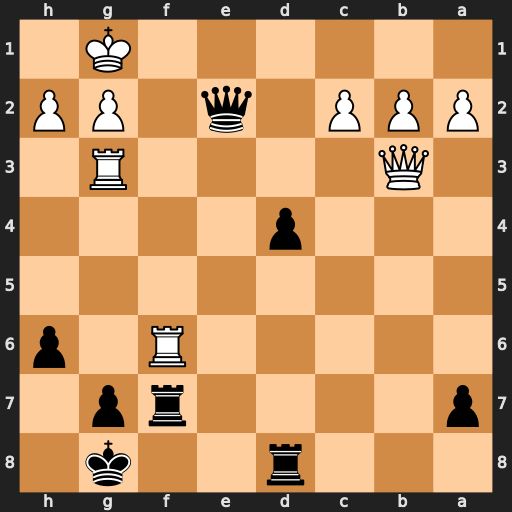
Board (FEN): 3r2k1/p4rp1/5R1p/8/3p4/1Q4R1/PPP1q1PP/6K1
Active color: b
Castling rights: -
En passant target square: -
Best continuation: Qe1+ Rf1 Qxf1#